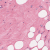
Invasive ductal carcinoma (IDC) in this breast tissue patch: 0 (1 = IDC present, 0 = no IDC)